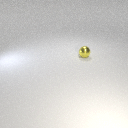
small yellow metal sphere